Question: How can I add an area where users of the app can type a message and then I can save the message to a database.
1)How can I add an area where users of the app can type a message? Not a textfield, as the message may be multiple lines It should be somewhat like the image I have posted of the yik yak application.
2) What service can I use to save the message? (As I am currently using parse for the rest of the applications, would that be a viable option?). I need the message to be saved, and then retrieved by other users, somewhat like the application called yik yak.
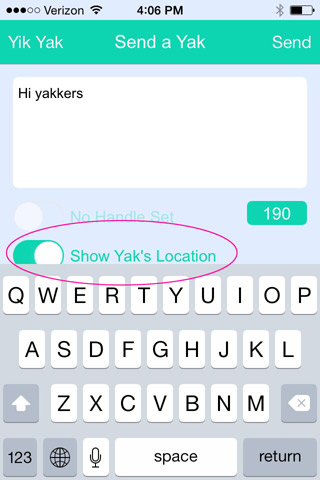
Answer: 1) Use UITextView instead of UITextField for the message input.
2) Use whatever works for you. You can store the data in Core Data, or in NSUserDefaults, or in a file (for that last one, 'NSString writeToFile:' makes it especially easy.